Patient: sex M, age 71
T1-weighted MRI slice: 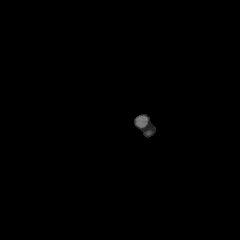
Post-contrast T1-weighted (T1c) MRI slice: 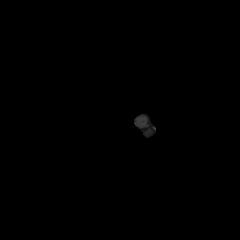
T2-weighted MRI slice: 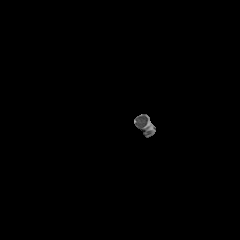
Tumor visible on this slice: no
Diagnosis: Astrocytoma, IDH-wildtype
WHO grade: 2